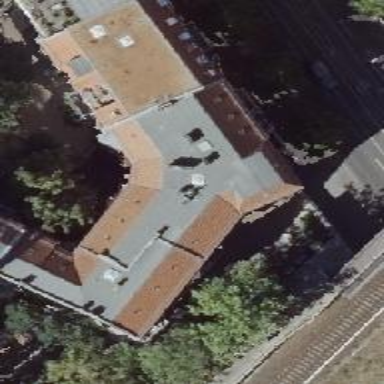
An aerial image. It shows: Residential building with double saltbox roof shape.